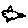
Label: fish